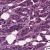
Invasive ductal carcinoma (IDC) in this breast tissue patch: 1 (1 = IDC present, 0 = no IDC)